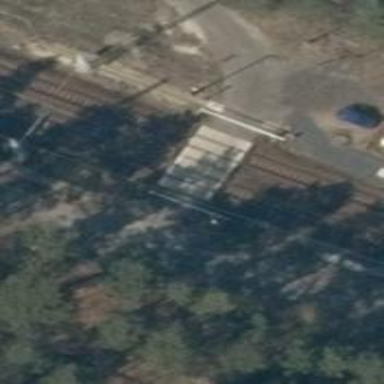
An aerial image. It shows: Level crossing with full barrier system and saltire markings.